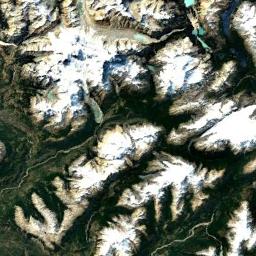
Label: snowberg